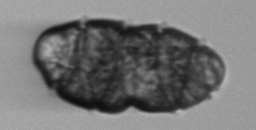
Label: Margalefidinium